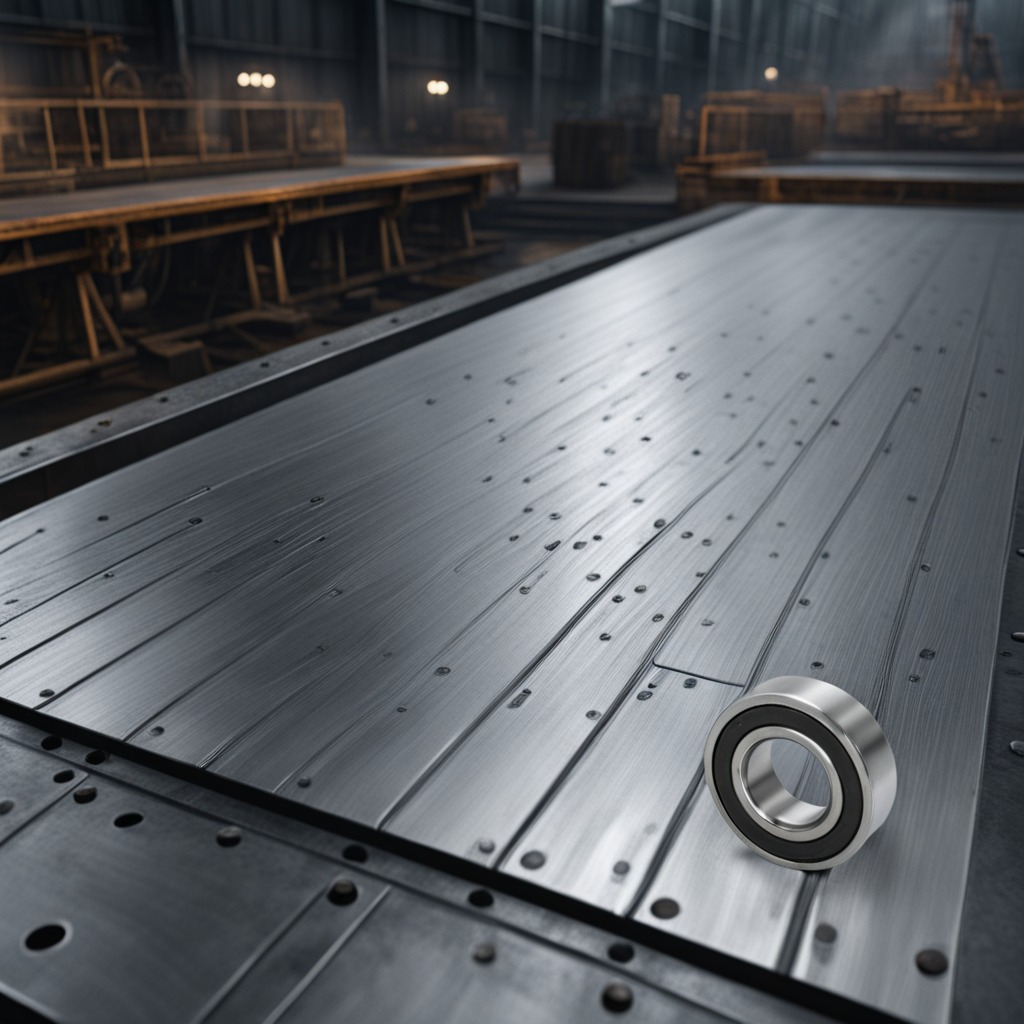
A metal ball bearing is lying on the cold steel table in a mining workshop.